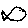
Label: fish